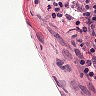
Metastatic tissue present: no